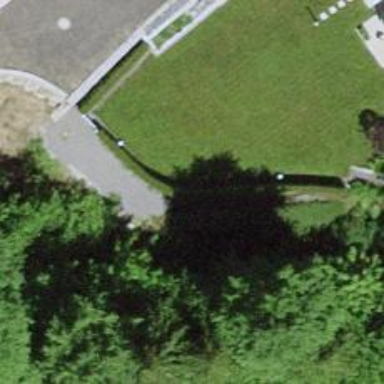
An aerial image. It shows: Hedge acting as barrier.